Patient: sex F, age 46
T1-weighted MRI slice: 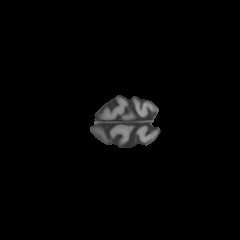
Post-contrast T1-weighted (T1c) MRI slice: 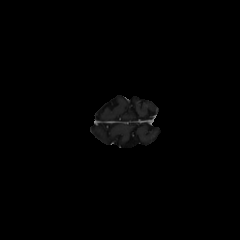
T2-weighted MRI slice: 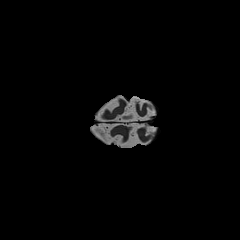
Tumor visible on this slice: no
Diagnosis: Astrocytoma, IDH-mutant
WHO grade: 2